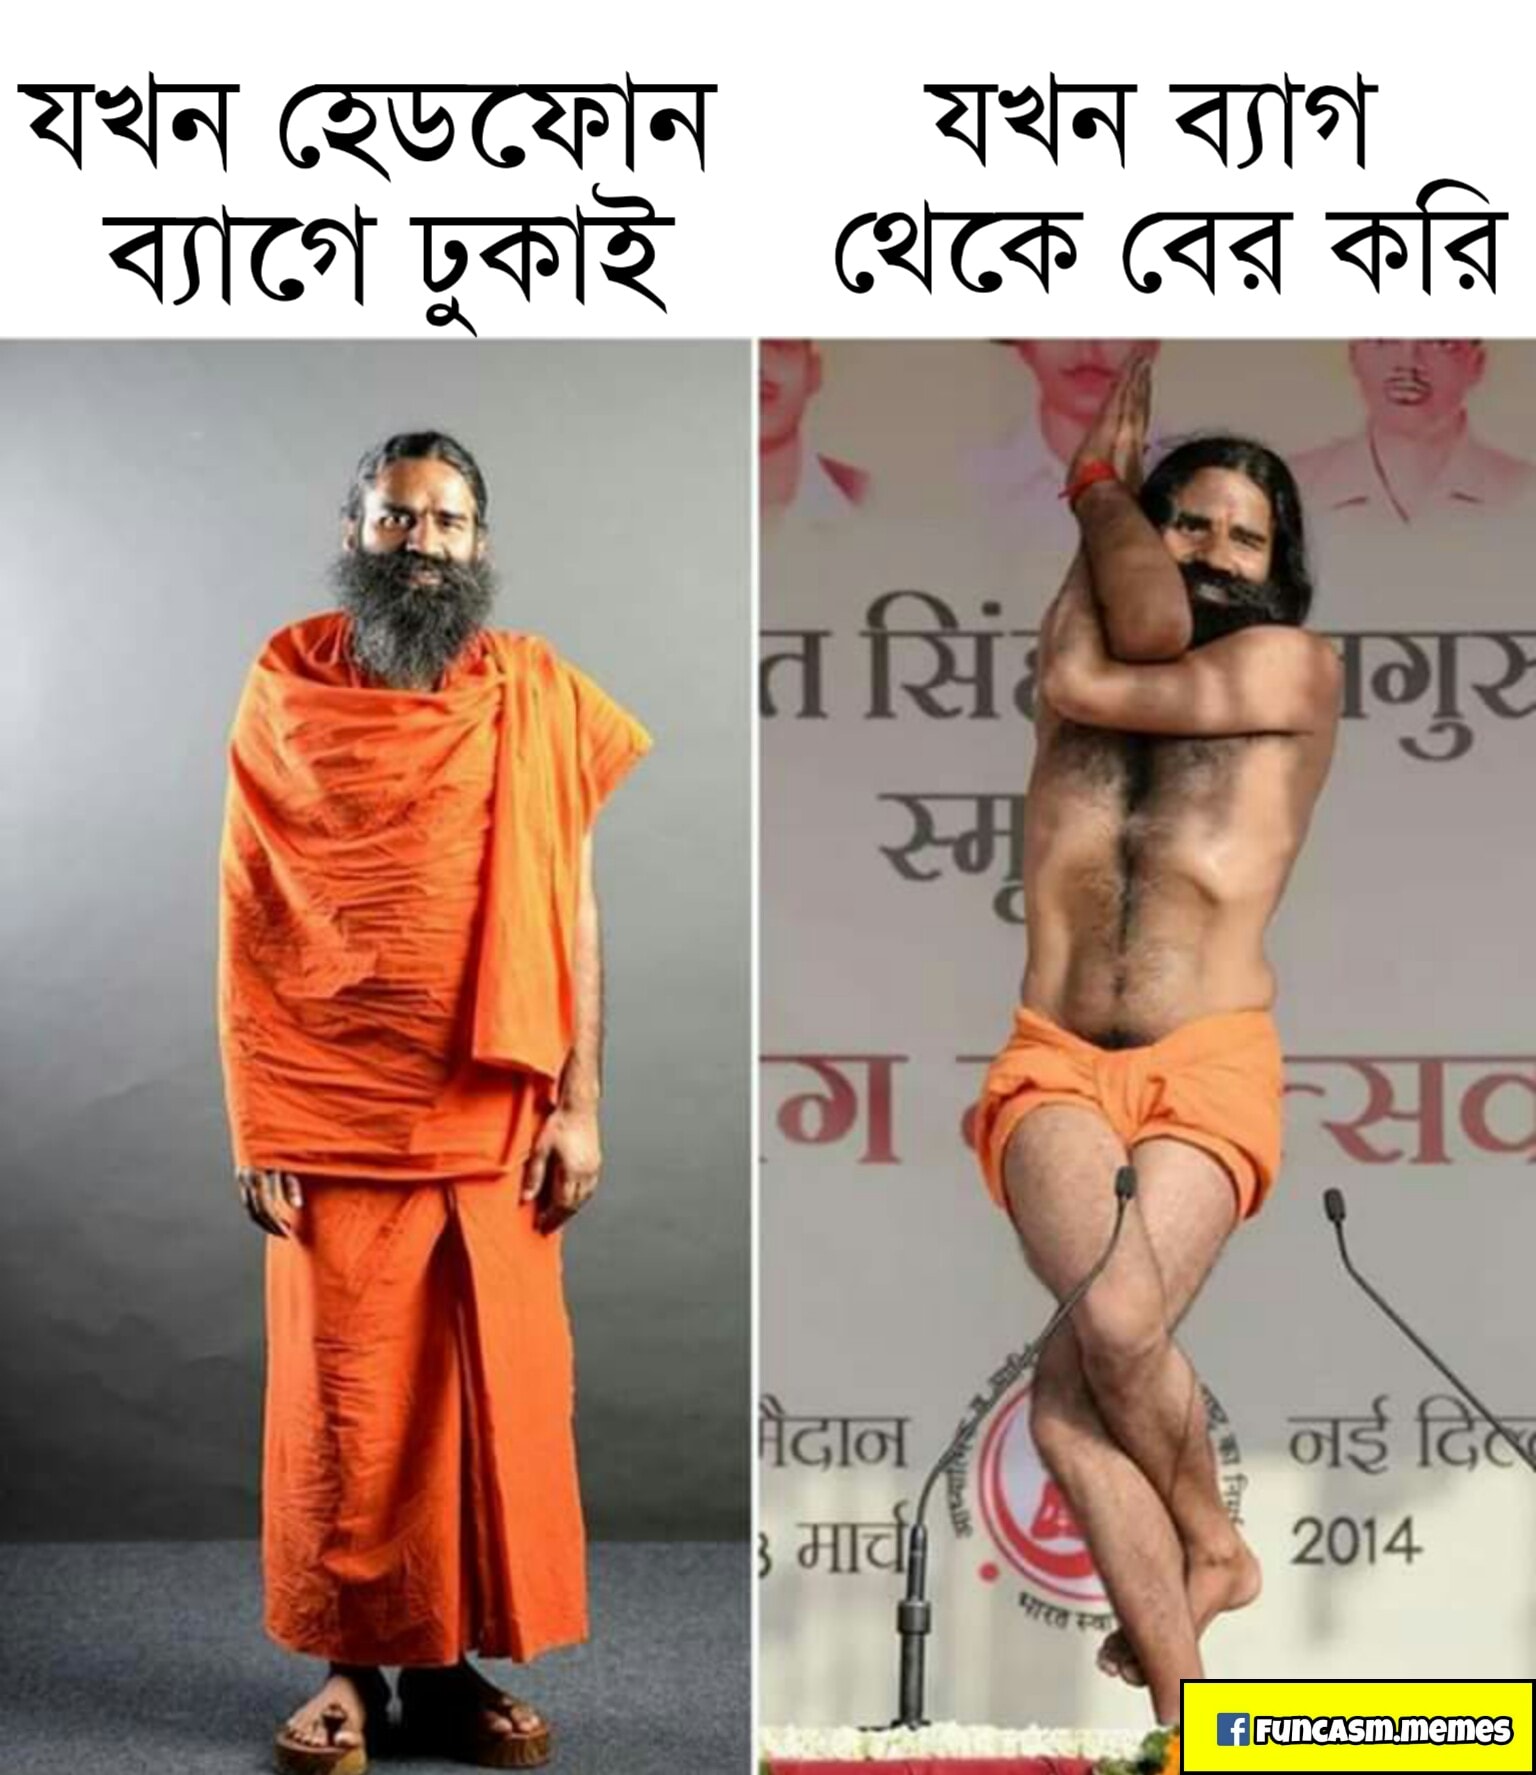
Caption: যখন হেডফোন ব্যাগে ঢুকাই যখন ব্যাগ থেকে বের করি
Label: non-hate